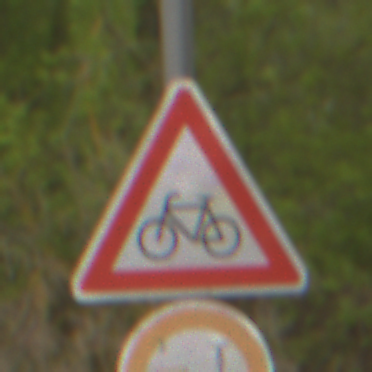
Verkehrszeichen: RadverkehrRechts
Zusatzzeichen unten: VerbotUeberholenEinspurigeFahrzeuge
Umgebung: Outdoor, Nature
Tageszeit: MorningAfternoon
Wetter: Overcast
Licht: Natural
Jahreszeit: NotSpecified
Kontrast: LowContrast